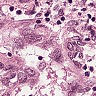
Metastatic tissue present: yes